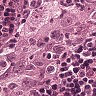
Metastatic tissue present: yes